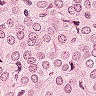
Metastatic tissue present: yes